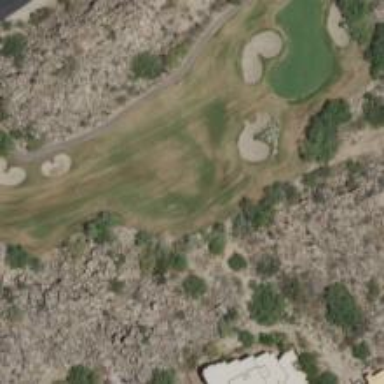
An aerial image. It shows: Golf hole.